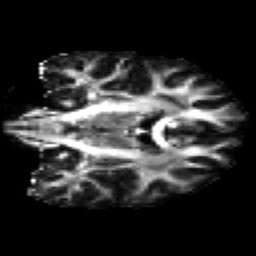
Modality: FA
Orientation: coronal
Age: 33
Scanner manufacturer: siemens
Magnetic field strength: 3 T
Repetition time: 2.2 s
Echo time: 0.084 s